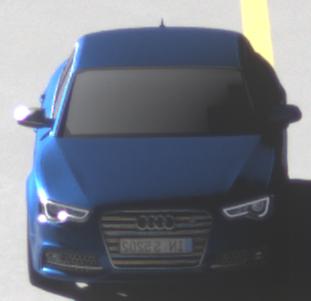
Make: Audi
Model: S5
Detailed model: F5
Model produced from: 2016
Model produced until: 2019
Doors: 2
Color: blue
Road condition: wet road
Daytime: morning or afternoon
Contrast: high contrast